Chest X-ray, AP view. Patient: 31 years old, sex F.
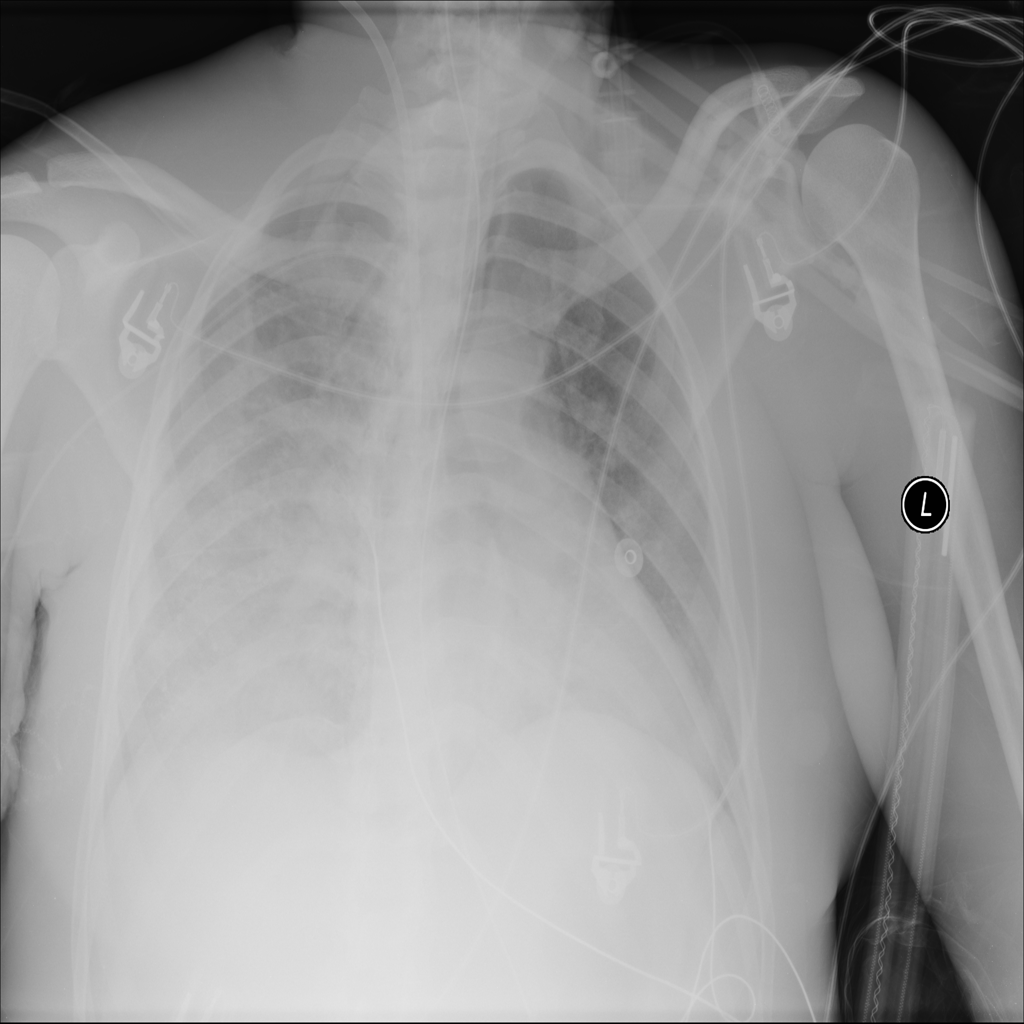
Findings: Effusion